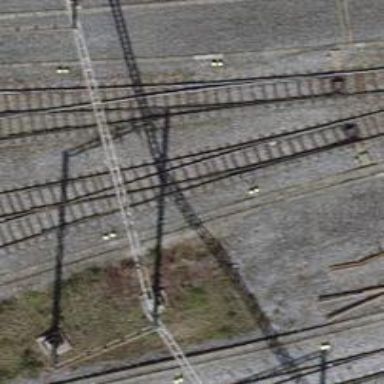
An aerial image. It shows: Railway yard with one track. The railway is electrified with contact line.